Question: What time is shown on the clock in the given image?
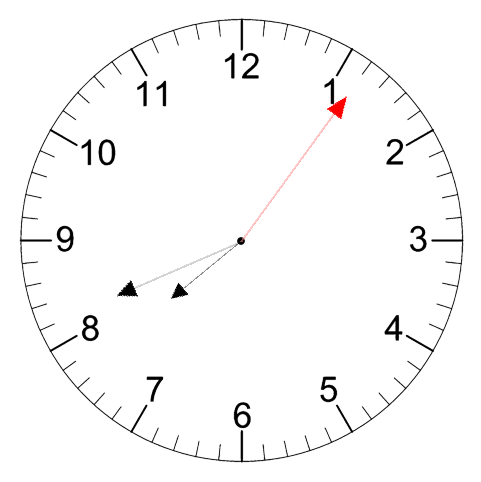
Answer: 07:41:06